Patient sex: M
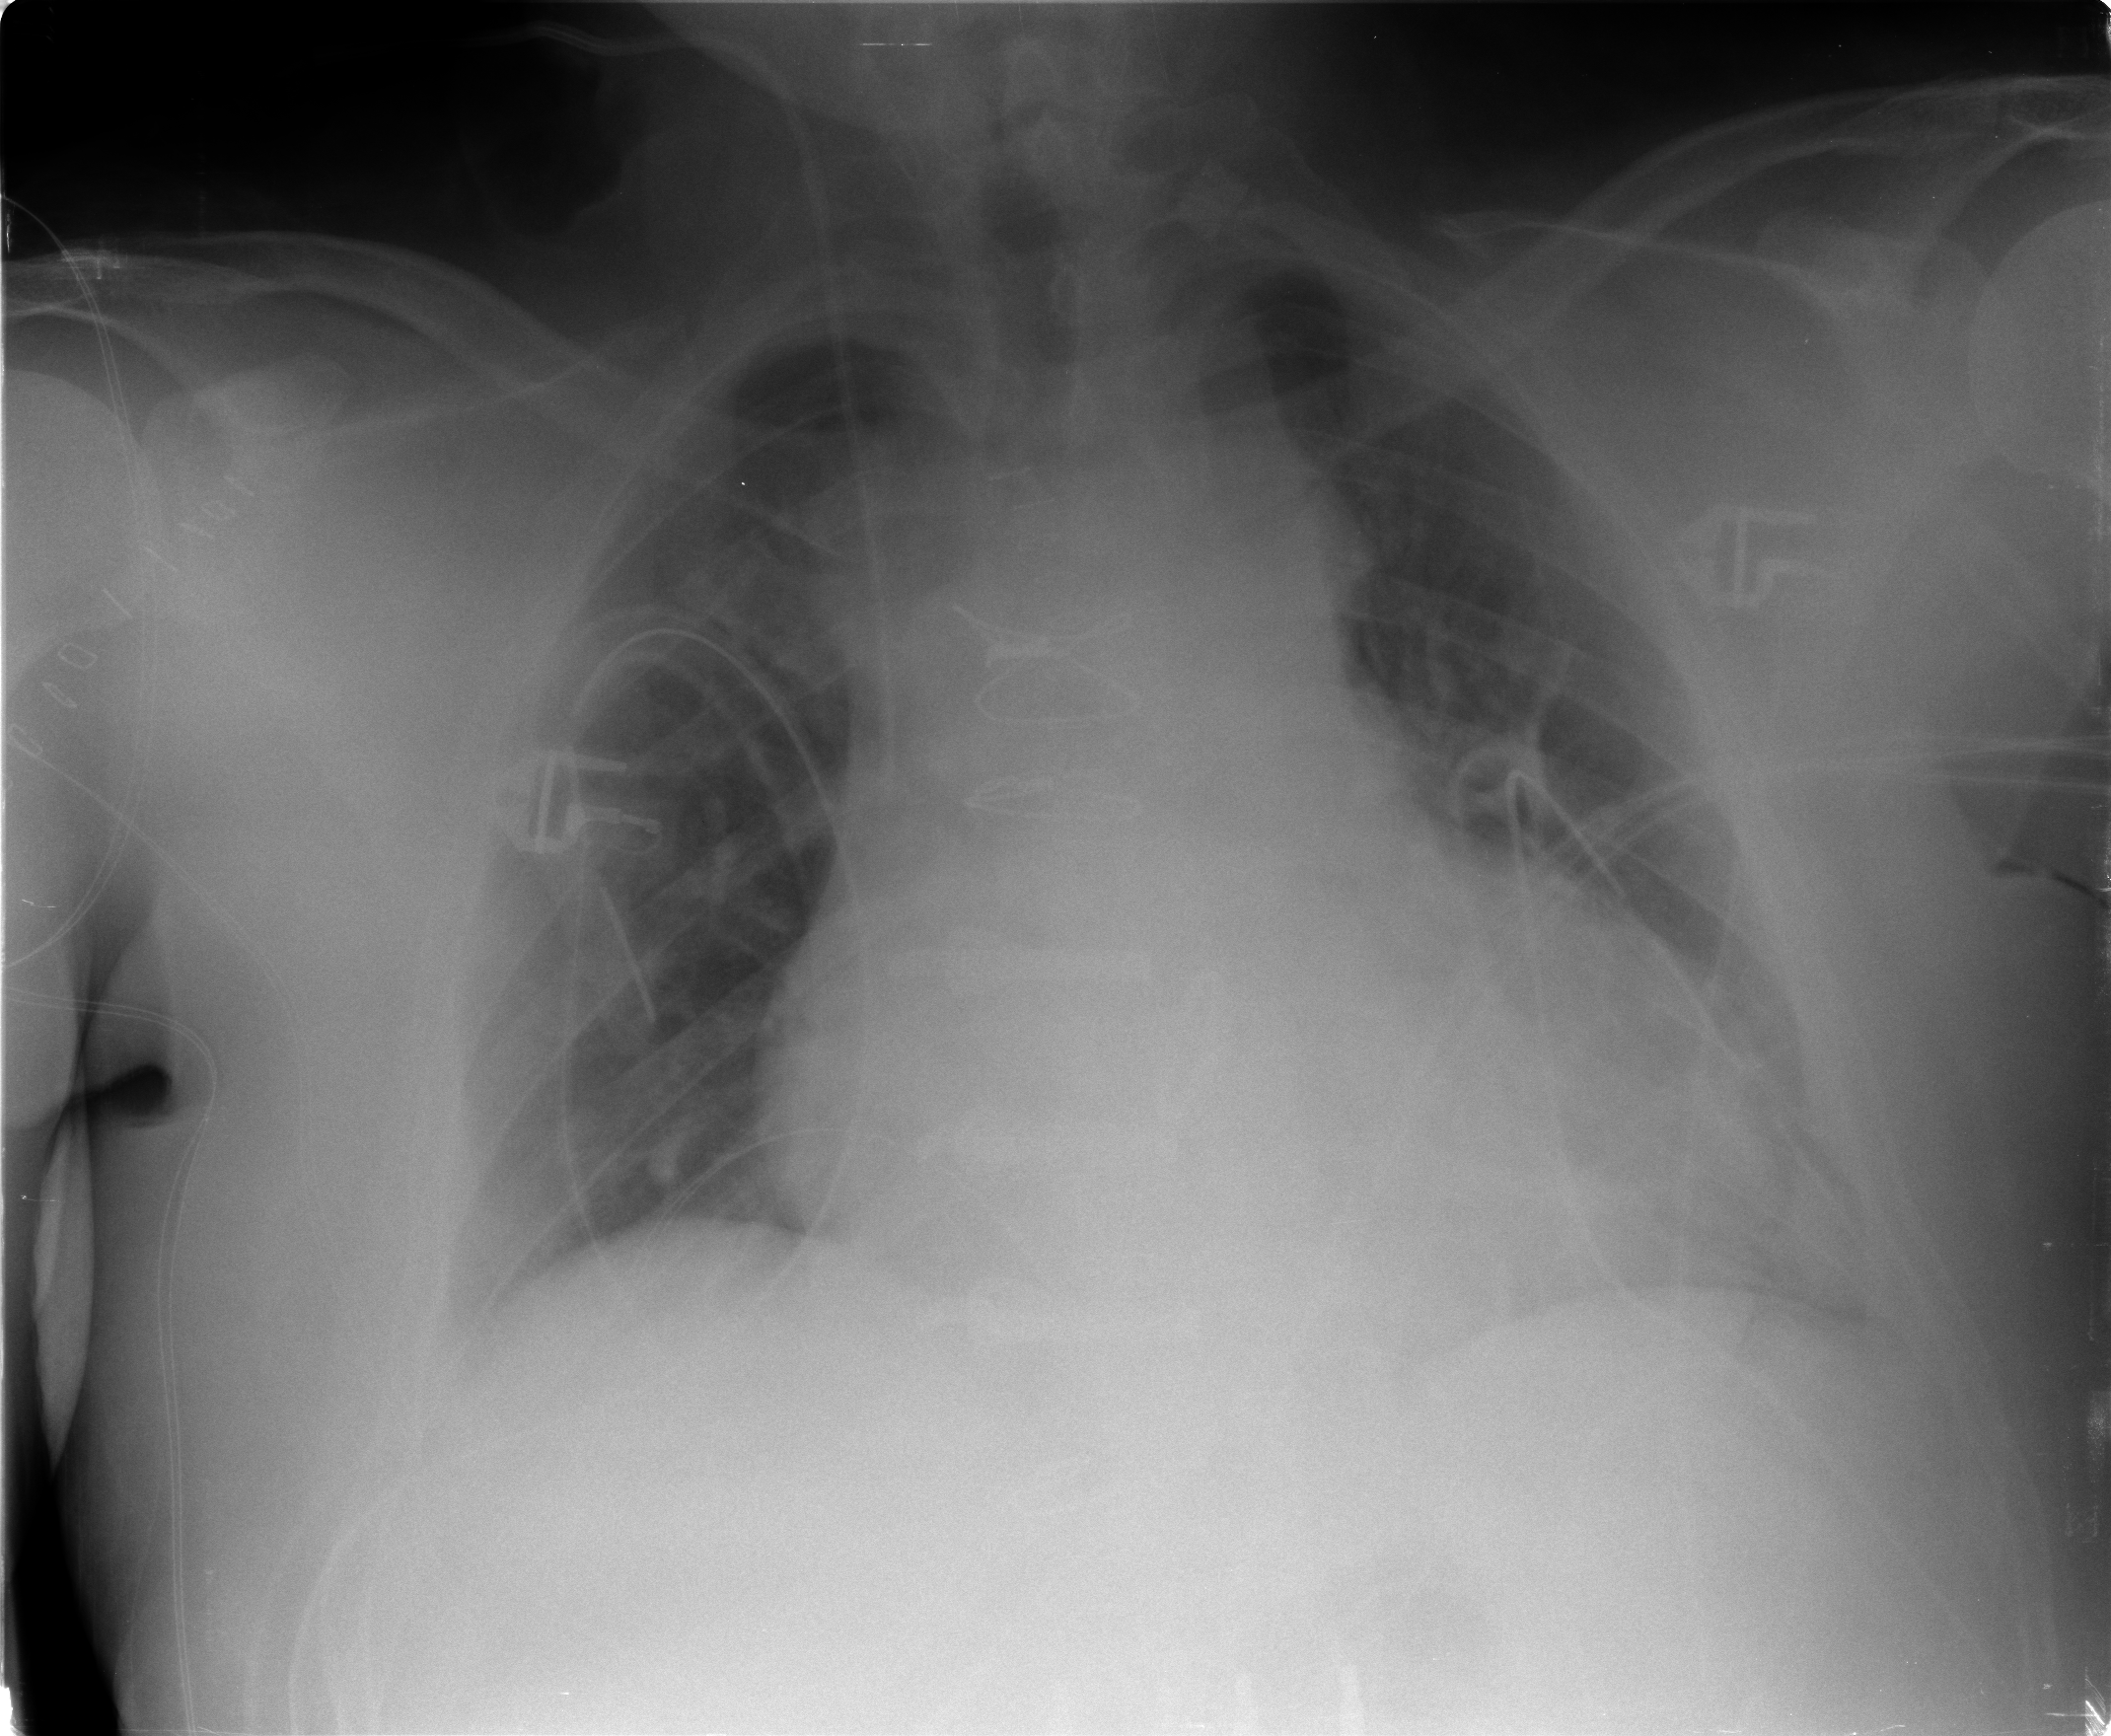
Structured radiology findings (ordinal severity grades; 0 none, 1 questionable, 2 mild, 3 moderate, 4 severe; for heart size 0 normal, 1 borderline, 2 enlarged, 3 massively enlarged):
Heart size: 3
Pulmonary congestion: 3
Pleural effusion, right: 1
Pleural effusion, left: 2
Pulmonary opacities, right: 1
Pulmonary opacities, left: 1
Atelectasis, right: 2
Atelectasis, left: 2